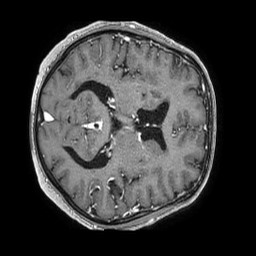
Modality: T1w
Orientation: axial
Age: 59
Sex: male
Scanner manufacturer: philips
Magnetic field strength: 1.5 T
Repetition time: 0.007673 s
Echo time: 0.003555 s